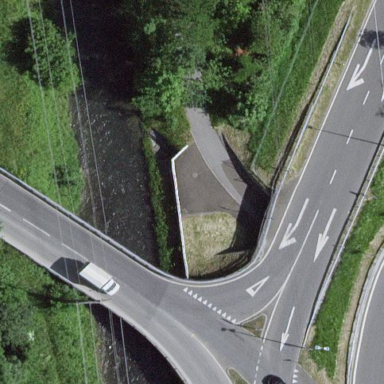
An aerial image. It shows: Man-made bridge.